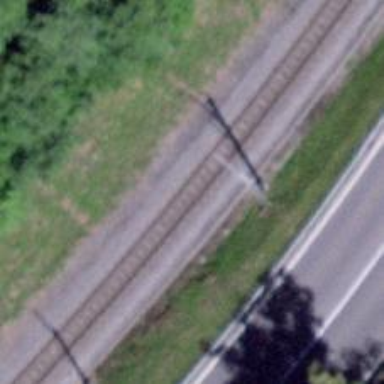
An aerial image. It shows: Narrow-gauge railway with single track. The railway is electrified with contact line.